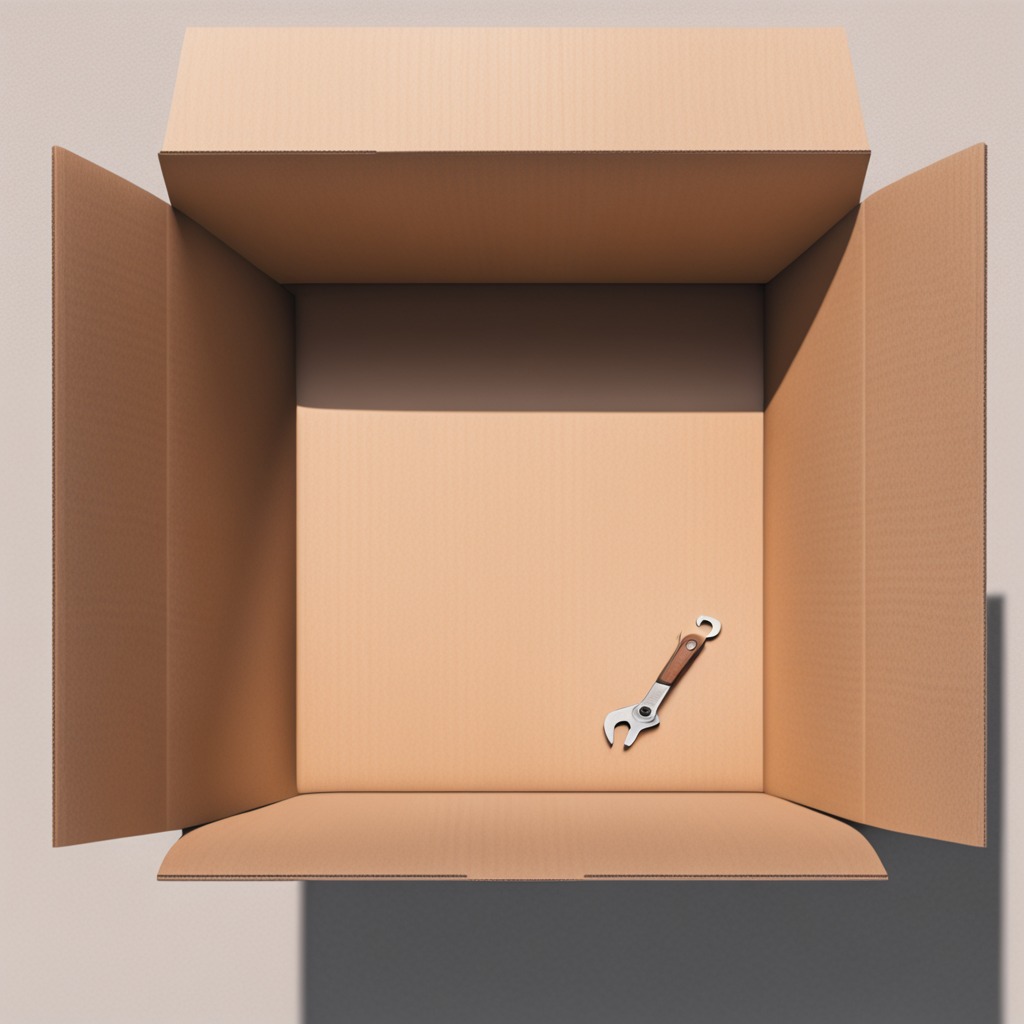
A wrench is lying on the cardboard box surface in an outdoor workshop during daytime bright natural light soft shadows slightly creased but